Field crop: tomato
Growth stage: 1
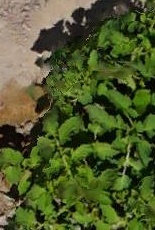
Species: tomato